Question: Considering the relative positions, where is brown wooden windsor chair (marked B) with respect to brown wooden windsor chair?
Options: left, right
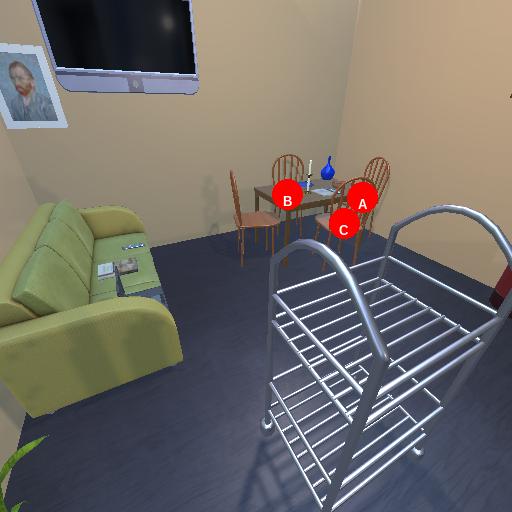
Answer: left